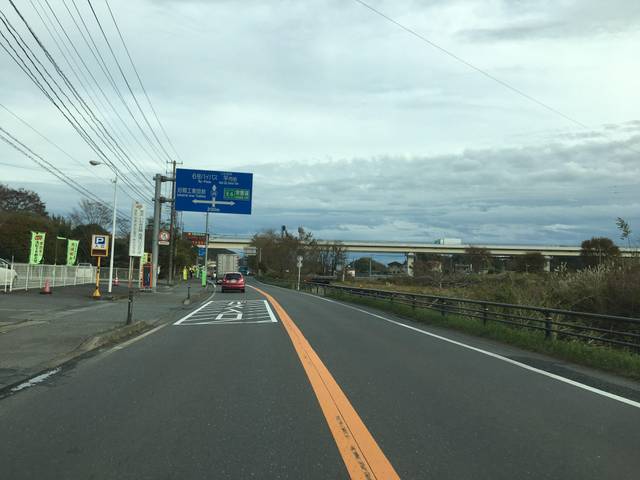
Region: Japan
Coordinates: 37.071, 140.837